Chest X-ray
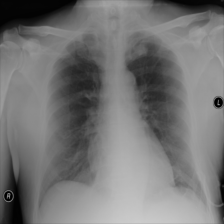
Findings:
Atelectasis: negative
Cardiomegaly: negative
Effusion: negative
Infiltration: negative
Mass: negative
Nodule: negative
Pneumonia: negative
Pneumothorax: negative
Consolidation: negative
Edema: negative
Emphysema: negative
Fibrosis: negative
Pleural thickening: negative
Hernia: negative